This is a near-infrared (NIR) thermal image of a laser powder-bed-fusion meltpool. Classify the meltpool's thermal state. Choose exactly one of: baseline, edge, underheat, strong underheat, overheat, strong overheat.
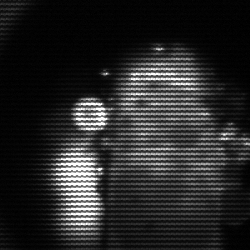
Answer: strong underheat